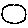
Label: moon